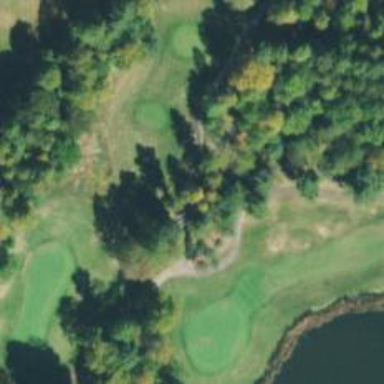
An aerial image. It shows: Path used for both walking and golf.